Interaction volume radius: 5 \u00c5
Interaction volume height: 50 \u00c5
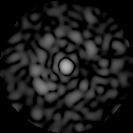
Disorder parameter: 0.8236